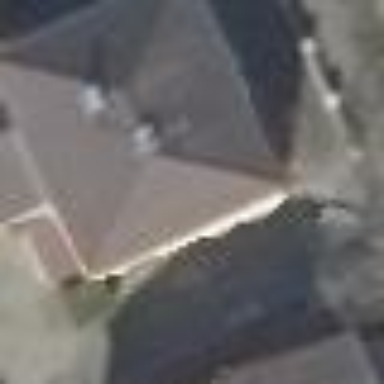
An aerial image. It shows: Detached building with hipped roof.